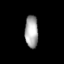
Tissue: lung
Cell type: Epithelial cells
Senescence score: 0.2326
Nuclear area (px): 420
Mean DAPI intensity: 165.514